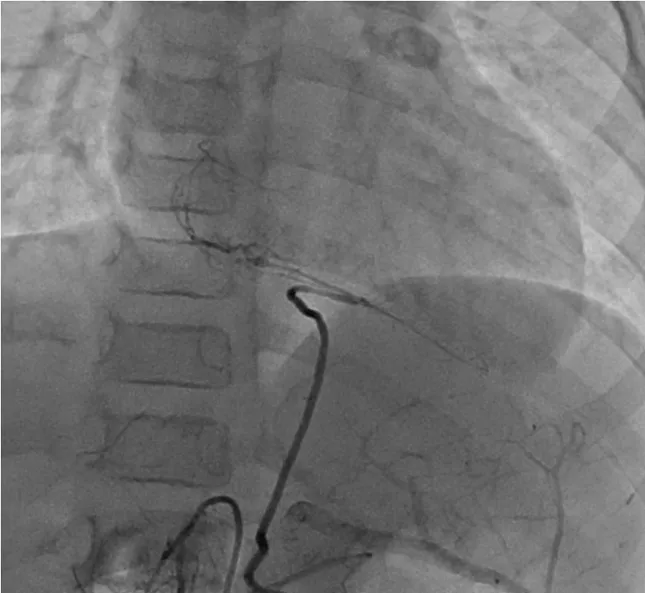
Case 2: right CAG at 1 year after CABG. The blood flow supply from the GEA to the distal site of RCA was adequate. CAG, coronary artery angiogram; CABG, coronary artery bypass graft surgery; GEA, gastroepiploic artery; RCA, right coronary artery.
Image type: radiology (x_ray)